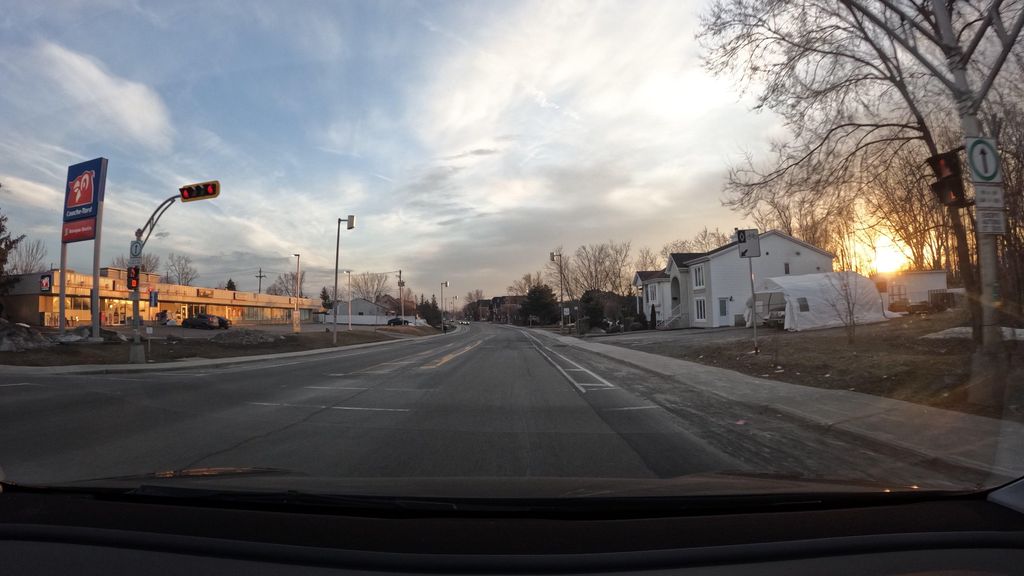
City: montreal